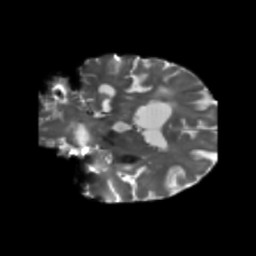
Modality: T2w
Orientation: coronal
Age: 75
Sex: female
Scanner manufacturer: siemens
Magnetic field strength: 3 T
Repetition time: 5.25 s
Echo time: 0.08 s